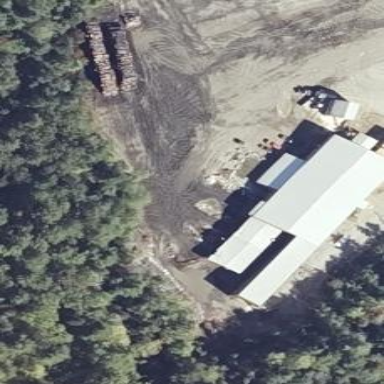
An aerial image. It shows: Commercial building that serves as sawmill.